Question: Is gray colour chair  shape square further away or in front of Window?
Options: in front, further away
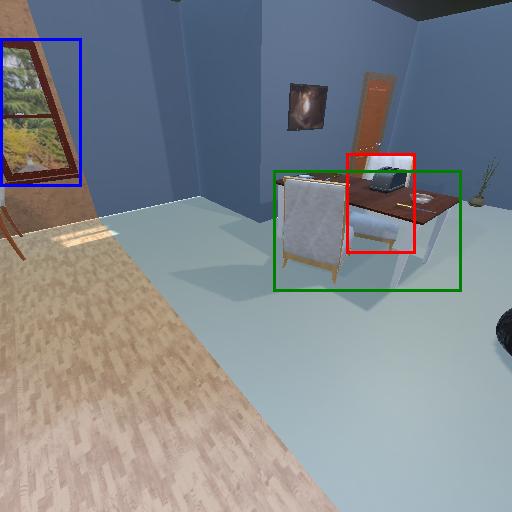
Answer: in front